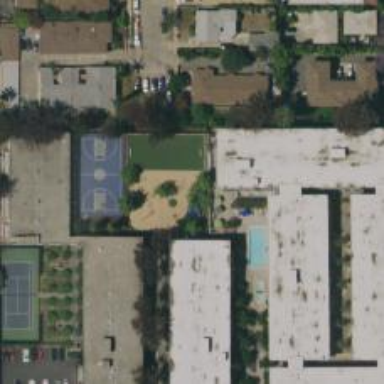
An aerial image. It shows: Basketball court on pitch.